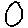
Label: circle